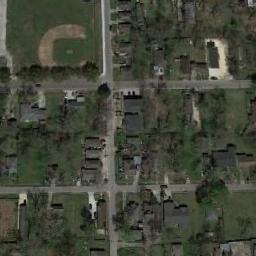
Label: baseball_diamond